Question: This question is related to <URL>
Rather than using a recursive CTE how do I add in missing data (deemed missing via date) using a DimDates table?
I have the following two tables:
'''
create table the_table
(
[Date] datetime,
Category2 varchar(10),
Amount INT
)
insert into the_table
values
( '01 jan 2012', 'xx', 10),
( '03 jan 2012', 'yy', 50)
create table DimDate
(
[Date] datetime
)
insert into DimDate
values
( '01 jan 2012'),
( '02 jan 2012'),
( '03 jan 2012'),
( '04 jan 2012')
'''
These are the results I'm trying to get to. I've not bothered with a recursive CTE as I, wrongly assumed, it'd be loads easier using our warehouse DimDate table:

ok - i might have stumbled on a possible solution - please poke holes in the following if it's wrong:
'''
select
coalesce(x.[Date], y.[Date]) AS Date ,
coalesce(x.Category2, y.Category2) AS Category2 ,
isnull(Amount,0) as Amount
from the_table x
full outer join
(
select
d.Date
, t.Category2
from
the_table t
cross join DimDate d
) y
on
x.Category2 = y.Category2
and
x.Date = y.Date
'''
this is what I've ended up with. A combination of the marked answer amd the cte from Aaron's post:
'''
;WITH
Dates_cte ([Date]) AS
(
SELECT [Date] = DayMarker
FROM WHData.dbo.vw_DimDate x
WHERE
x.DayMarker >= (SELECT MIN([Date]) FROM #Data1 WHERE Period = 'Daily') AND
x.DayMarker <= GETDATE()
)
,Categories ([Operator], [Market], [Product], [Measure]) AS
(
SELECT DISTINCT
[Operator]
, [Market]
, [Product]
, [Measure]
FROM #Data1
WHERE [Period] = 'Daily'
)
INSERT INTO #Data1
SELECT
c.[Operator]
, c.[Market]
, c.[Product]
, [Period] = CONVERT(VARCHAR(100), 'Daily')
, d.[Date]
, c.[Measure]
, 0
FROM Dates_cte d CROSS JOIN Categories c
WHERE NOT EXISTS
(
SELECT *
FROM #Data1 AS T
WHERE
t.[Period] = 'Daily' AND
t.[Operator] = c.[Operator] AND
t.[Market] = c.[Market] AND
t.[Product] = c.[Product] AND
t.[Measure] = c.[Measure] AND
t.[Date] = d.[Date]
)
'''
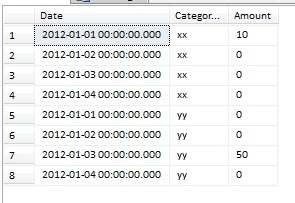
Answer: Use 'INSERT INTO ... SELECT FROM DimDate CROSS JOIN categories WHERE NOT EXISTS ...'.
Try this:
'''
INSERT INTO the_table
([Date], Category2, Amount)
SELECT [Date], category2, 0
FROM DimDate
CROSS JOIN
(
SELECT DISTINCT category2 FROM the_table
) AS categories
WHERE NOT EXISTS
(
SELECT *
FROM thetable AS T
WHERE T.category2 = categories.Category2
AND T.[Date] = DimDate.[Date]
)
'''
See it working online: <URL>
If you're creating a data warehouse, I'd advise you to put the categories into a dimension table.